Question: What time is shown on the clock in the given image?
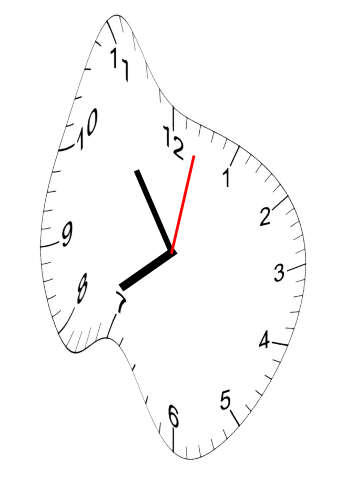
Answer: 07:54:02